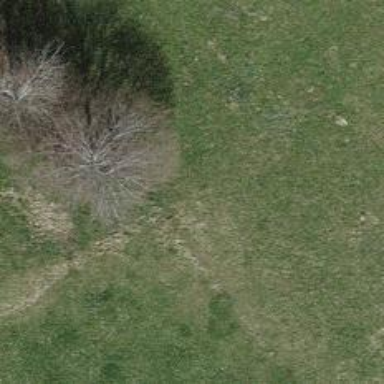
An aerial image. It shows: Row of trees in natural setting.